Question: I am creating a simple blog template. In the right corner of the template there is a search box in the header. The search box should appear there, but at some moments it appears under the header.

This happens every now and then, if I refresh the page a few times the box will somethimes jump positions. I have used 'Google Chrome' for the developent The html of this page is purely static, so I don't have a clue why this is happening. Could anyone find out why this box is jumping up and down.
The affected page can be found <URL>.
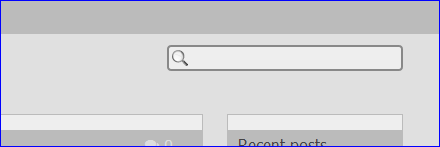
Answer: I can't re-create your problem, but I'm sure adding 'position:relative' to either 'nav' or '.wrapper'
'''
.wrapper {
width: 800px;
margin: 0 auto;
position: relative;
}
'''
and 'position:absolute' to the searchbox will prevent any jumping.
'''
header#top #searchBox {
position:absolute;
top: 0;
right: 0;
display: block;
width: 240px;
height: 45px;
// line-height, any other styles
}
'''